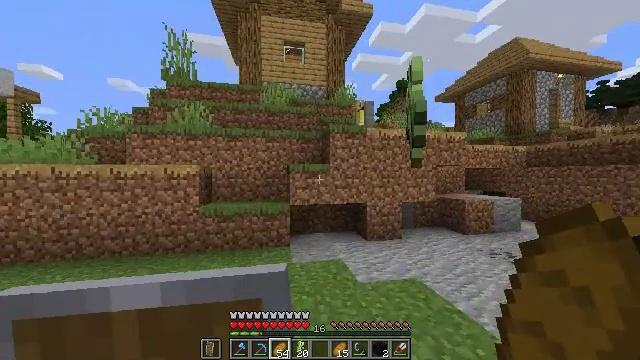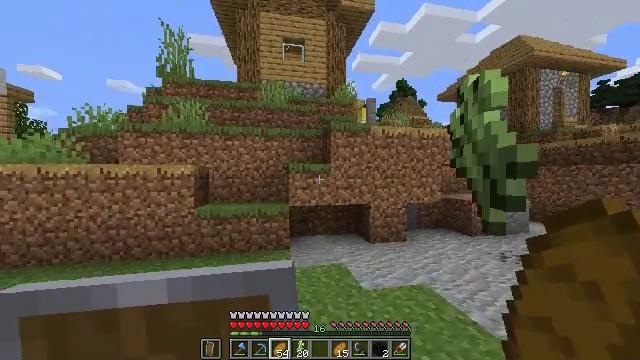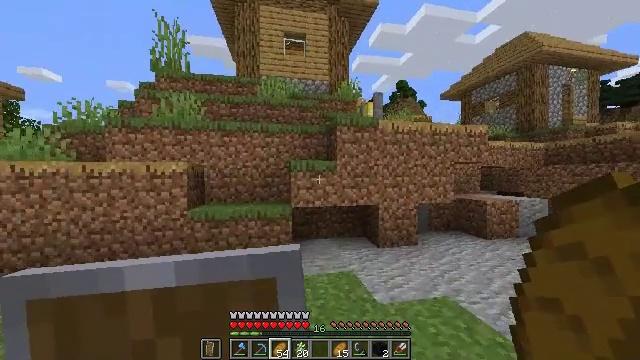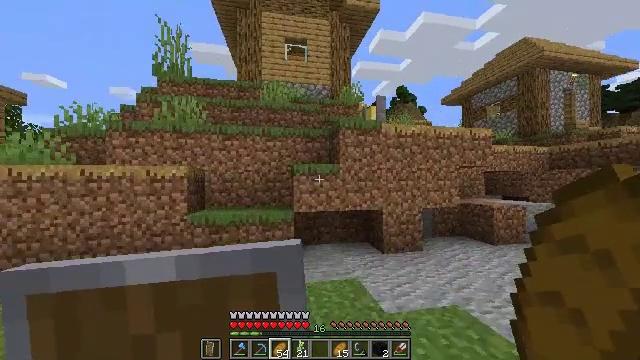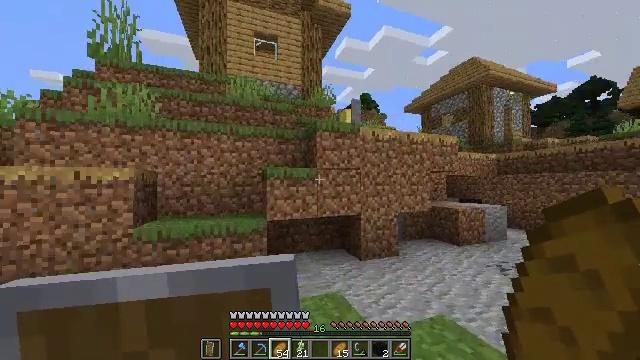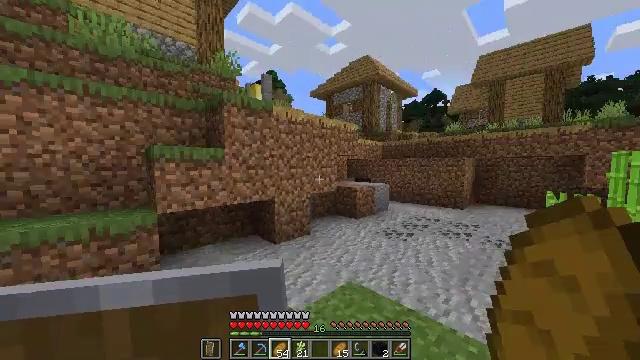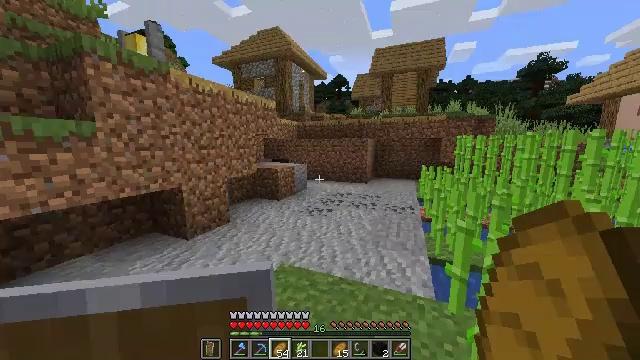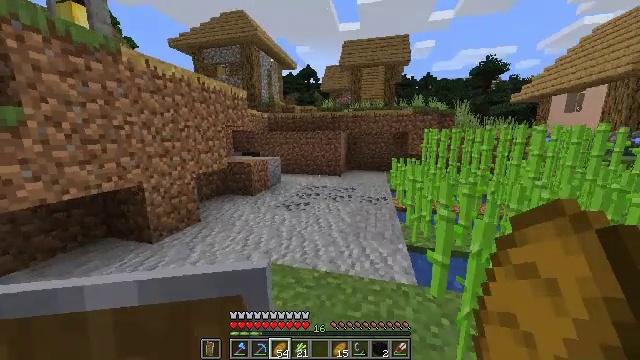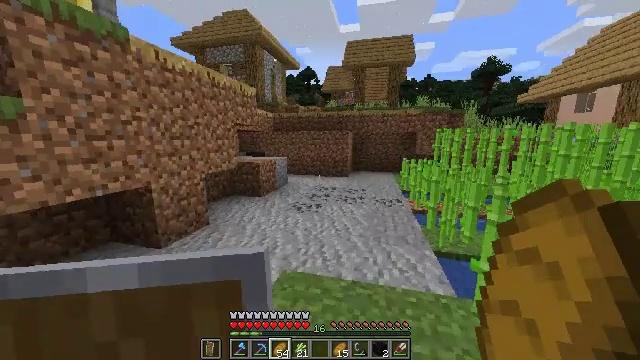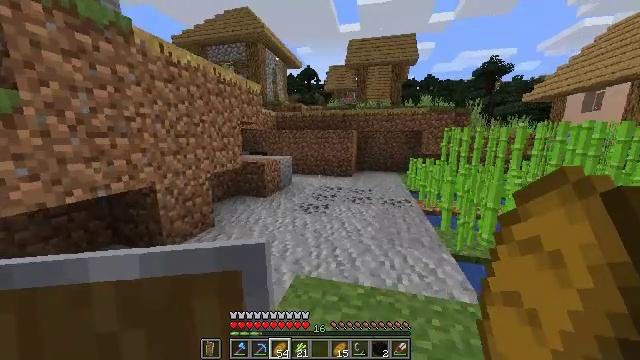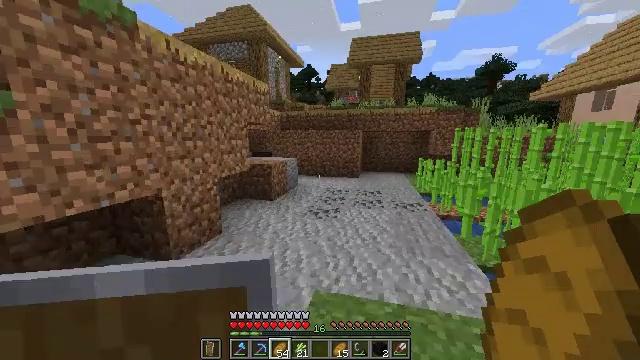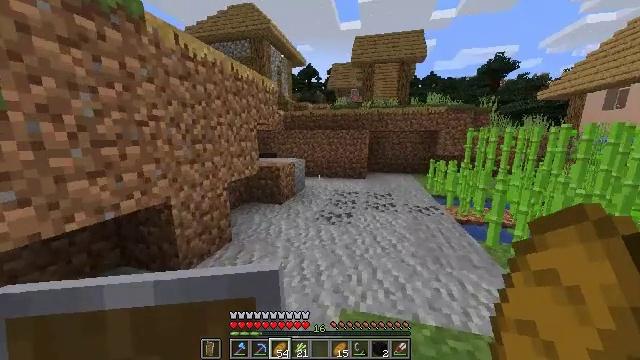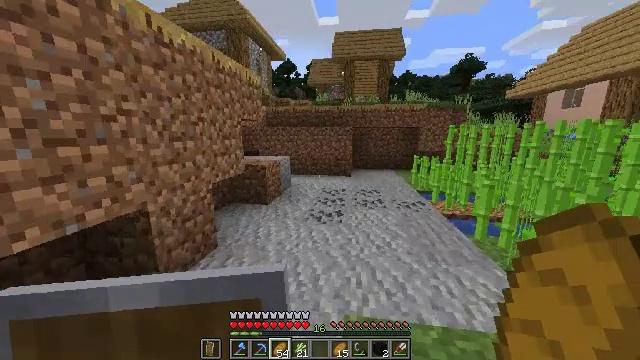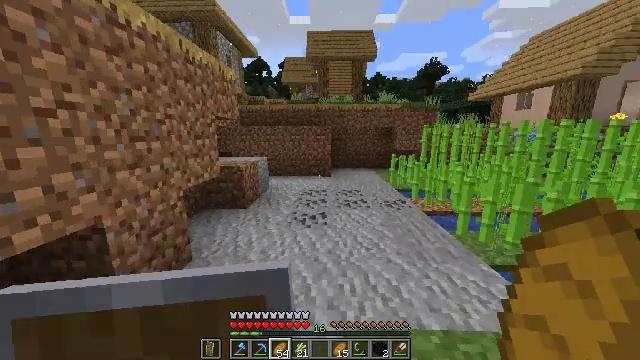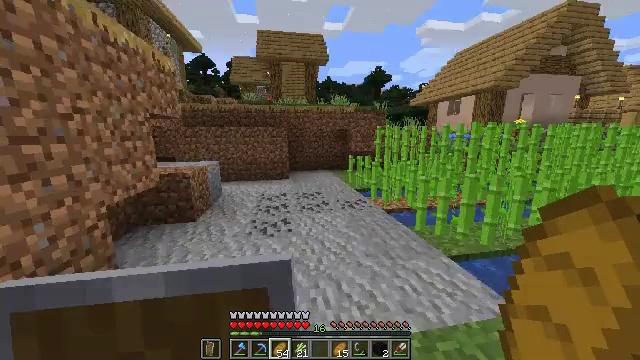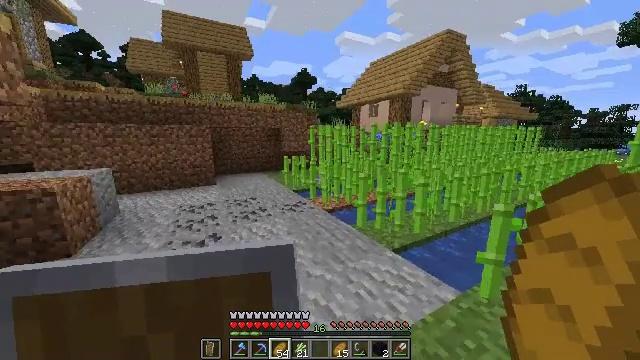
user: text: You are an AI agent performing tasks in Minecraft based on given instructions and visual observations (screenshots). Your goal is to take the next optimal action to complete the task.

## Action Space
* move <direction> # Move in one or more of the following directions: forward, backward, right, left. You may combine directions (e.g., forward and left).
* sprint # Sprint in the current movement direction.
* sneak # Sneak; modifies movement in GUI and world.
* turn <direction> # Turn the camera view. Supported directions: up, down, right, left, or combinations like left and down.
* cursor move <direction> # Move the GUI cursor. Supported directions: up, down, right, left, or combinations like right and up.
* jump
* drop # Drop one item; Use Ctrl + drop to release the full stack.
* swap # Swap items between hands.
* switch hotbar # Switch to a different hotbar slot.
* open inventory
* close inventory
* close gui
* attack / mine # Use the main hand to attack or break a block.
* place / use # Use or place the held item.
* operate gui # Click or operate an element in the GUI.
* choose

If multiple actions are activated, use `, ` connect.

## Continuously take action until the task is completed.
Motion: motion action
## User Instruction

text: Break the sugar cane.
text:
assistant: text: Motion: move forward, sprint
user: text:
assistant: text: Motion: move forward and move left, sprint
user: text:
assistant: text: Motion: move forward and move left, sprint, turn up
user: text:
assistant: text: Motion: move forward and move left, sprint, turn right
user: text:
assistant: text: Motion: move forward and move left, sprint, turn right and down
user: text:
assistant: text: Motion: move forward and move left, sprint, turn right and down
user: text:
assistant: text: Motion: move forward and move left, sprint, turn right and down
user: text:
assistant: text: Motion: move forward and move left, sprint
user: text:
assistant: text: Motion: move forward and move left, sprint
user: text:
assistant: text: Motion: move forward and move left, sprint
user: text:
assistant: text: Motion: move forward and move left, sprint
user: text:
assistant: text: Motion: move forward and move left, sprint, turn right
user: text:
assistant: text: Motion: move forward, sprint, turn right
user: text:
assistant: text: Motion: move forward, sprint, turn right
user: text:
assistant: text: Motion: move forward, sprint, turn right
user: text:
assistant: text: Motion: move forward, sprint, turn right
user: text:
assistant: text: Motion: move forward, sprint, jump
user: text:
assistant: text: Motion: move forward, sprint, jump
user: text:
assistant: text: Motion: move forward, sprint, turn right, jump
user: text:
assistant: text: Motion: move forward, sprint, turn left, jump
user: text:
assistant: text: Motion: move forward, sprint
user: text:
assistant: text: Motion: move forward and move left, sprint
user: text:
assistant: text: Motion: move forward and move left, sprint, turn right and up
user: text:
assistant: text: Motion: move forward and move left, sprint, turn right
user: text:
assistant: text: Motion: move forward and move left, sprint, turn right
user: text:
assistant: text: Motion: move forward and move left, sprint, turn right and up
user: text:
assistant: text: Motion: move forward and move left, sprint, turn right
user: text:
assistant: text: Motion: move forward and move left, sprint, turn right
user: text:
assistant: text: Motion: move forward and move left, sprint, turn right
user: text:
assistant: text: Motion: move forward and move left, sprint